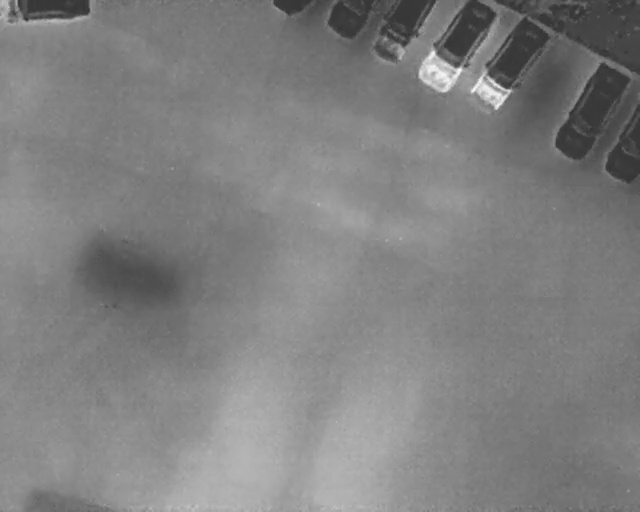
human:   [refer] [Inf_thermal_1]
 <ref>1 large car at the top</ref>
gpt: <box>[[58, 0, 68, 12, 2]]</box>

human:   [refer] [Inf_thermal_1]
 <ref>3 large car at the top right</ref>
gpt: <box>[[64, 0, 78, 17, 2], [71, 8, 87, 16, 36], [84, 17, 100, 26, 31]]</box>

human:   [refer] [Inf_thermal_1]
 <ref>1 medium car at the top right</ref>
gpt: <box>[[90, 24, 103, 31, 2]]</box>